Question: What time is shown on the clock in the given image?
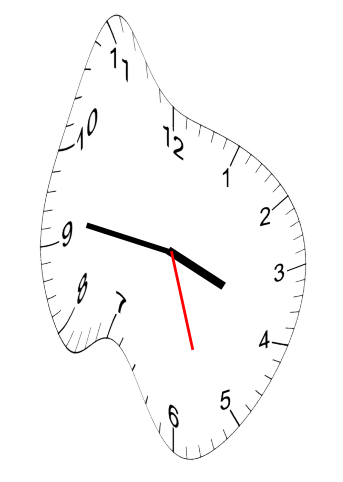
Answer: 03:46:27